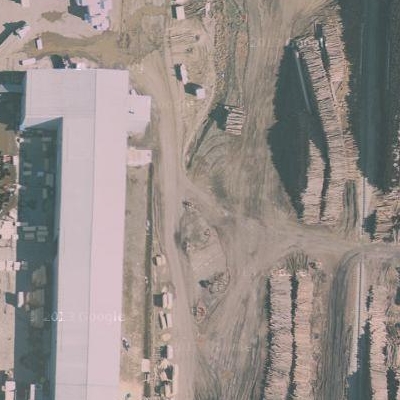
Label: Industry